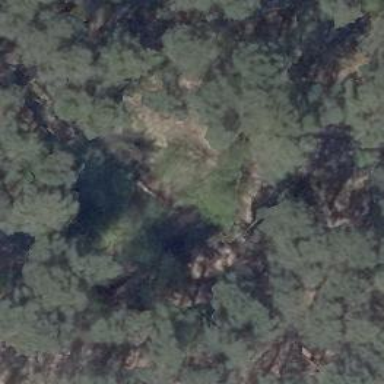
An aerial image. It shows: Marshy wetland area.